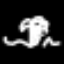
Label: palm tree